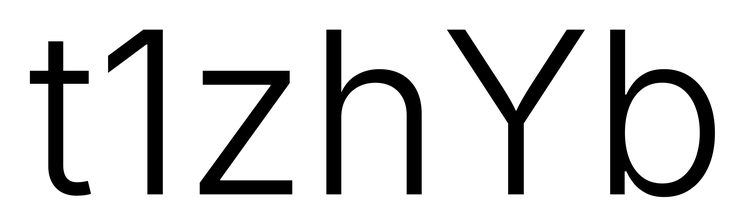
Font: Inter_Light